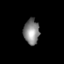
Tissue: skin
Cell type: Epithelial cells
Senescence score: 0.255
Nuclear area (px): 386
Mean DAPI intensity: 132.712